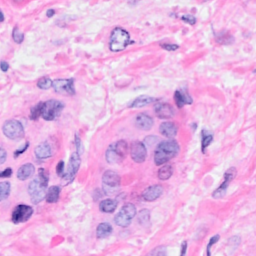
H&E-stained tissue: Breast